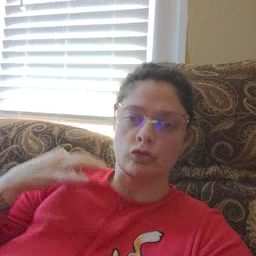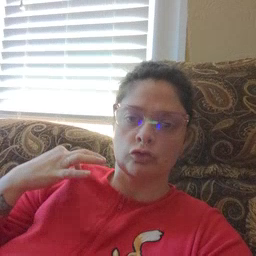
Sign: shirt